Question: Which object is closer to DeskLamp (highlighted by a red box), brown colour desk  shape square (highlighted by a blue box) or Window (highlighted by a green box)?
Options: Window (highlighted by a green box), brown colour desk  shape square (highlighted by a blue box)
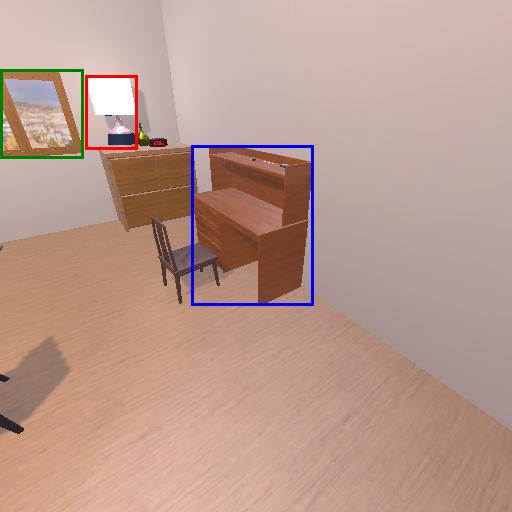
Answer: Window (highlighted by a green box)